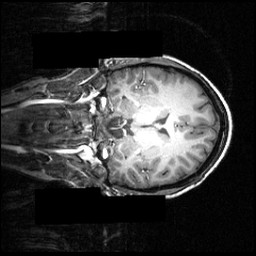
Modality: T1w
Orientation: coronal
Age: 26
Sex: female
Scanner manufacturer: siemens
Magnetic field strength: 3.951 T
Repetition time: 1.5 s
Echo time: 0.00335 s